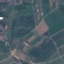
Land use / land cover: PermanentCrop